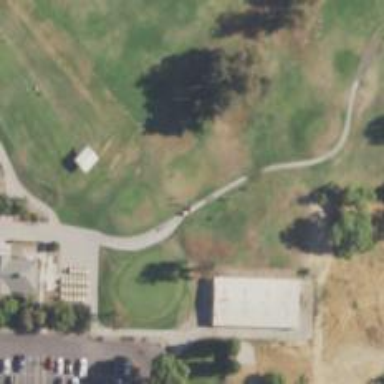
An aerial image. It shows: View of golf hole.